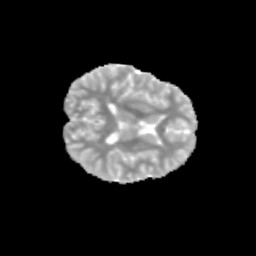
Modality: MD
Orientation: axial
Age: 12
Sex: female
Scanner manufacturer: siemens
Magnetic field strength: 3 T
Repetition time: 3.8 s
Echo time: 0.07 s